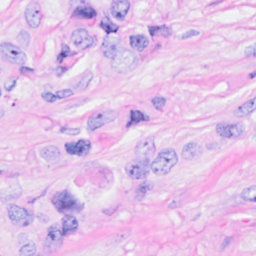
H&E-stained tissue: Breast